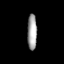
Tissue: prostate
Cell type: T cells
Senescence score: 0.7108
Nuclear area (px): 334
Mean DAPI intensity: 161.26